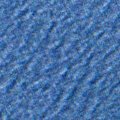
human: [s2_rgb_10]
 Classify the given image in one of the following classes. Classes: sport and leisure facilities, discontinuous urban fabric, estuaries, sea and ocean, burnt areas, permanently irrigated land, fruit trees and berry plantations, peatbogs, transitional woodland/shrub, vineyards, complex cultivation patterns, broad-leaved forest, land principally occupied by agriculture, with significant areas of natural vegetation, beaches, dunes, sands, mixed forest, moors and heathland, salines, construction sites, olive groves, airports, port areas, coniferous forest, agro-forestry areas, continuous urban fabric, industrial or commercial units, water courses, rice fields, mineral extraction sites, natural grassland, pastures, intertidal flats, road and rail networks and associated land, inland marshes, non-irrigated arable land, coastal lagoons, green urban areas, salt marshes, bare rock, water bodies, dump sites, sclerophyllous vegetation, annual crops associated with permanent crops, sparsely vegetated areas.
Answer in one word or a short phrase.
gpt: sea and ocean